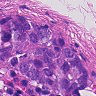
Metastatic tissue present: yes